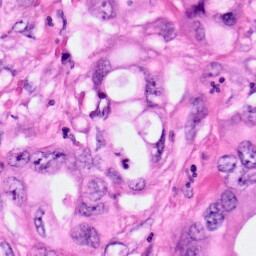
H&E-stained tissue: Pancreatic